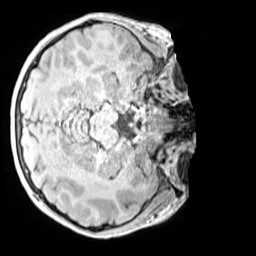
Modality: MP2RAGE
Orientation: axial
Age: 13
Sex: female
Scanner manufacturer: siemens
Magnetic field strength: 3 T
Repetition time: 4 s
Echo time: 0.00299 s